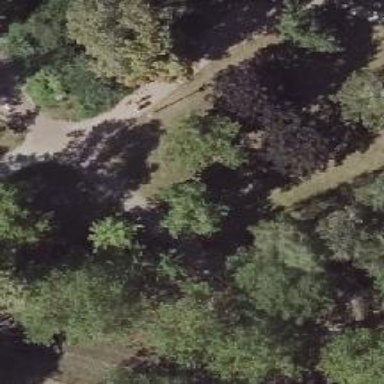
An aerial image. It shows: Park with broadleaved deciduous trees.